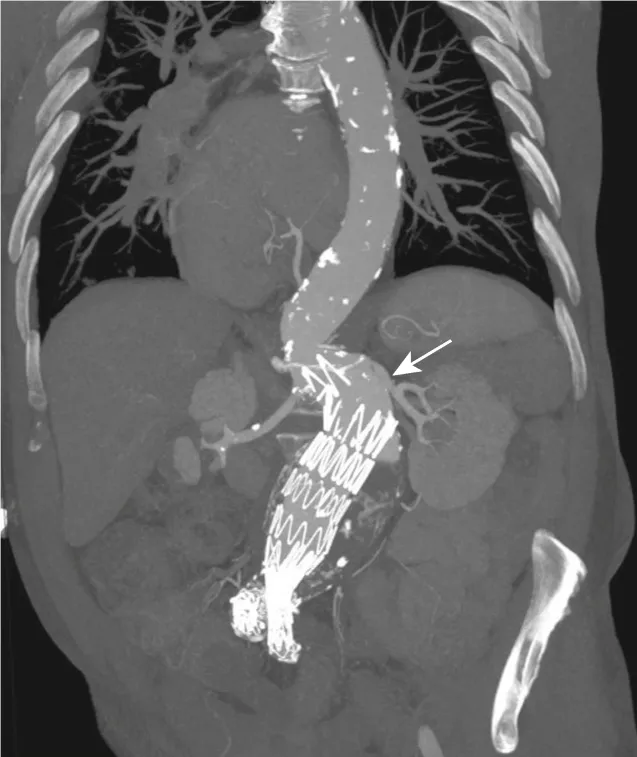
Computed tomography angiogram (coronal plane) of a 74 year old male patient with abdominal aortic aneurysm showing endovascular graft suprarenal bare metal stent separation (white arrow).
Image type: radiology (ct)